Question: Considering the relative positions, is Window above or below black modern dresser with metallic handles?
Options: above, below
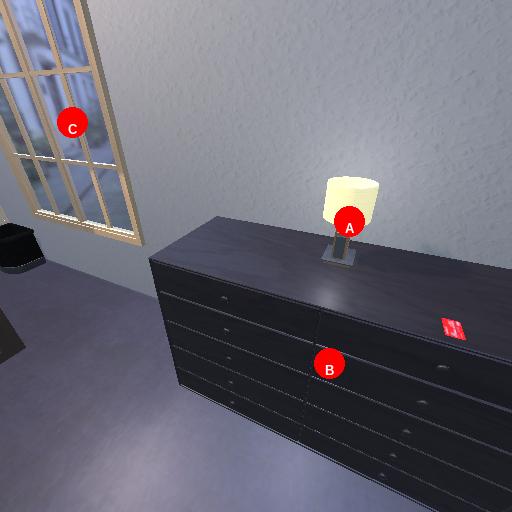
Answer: above